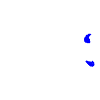
Particle: electron